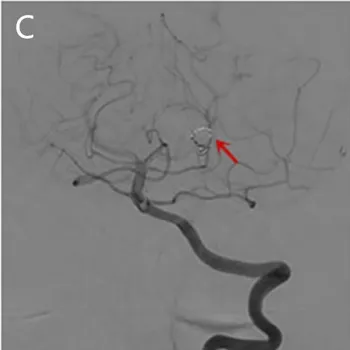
Brain CT (A,B) conducted showing no localized hemorrhage or ischemic lesions after she had a migraine-like headache.
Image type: radiology (ct)